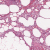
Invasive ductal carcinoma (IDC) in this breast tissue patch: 0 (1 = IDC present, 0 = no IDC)